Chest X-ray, PA view. Patient: 18 years old, sex M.
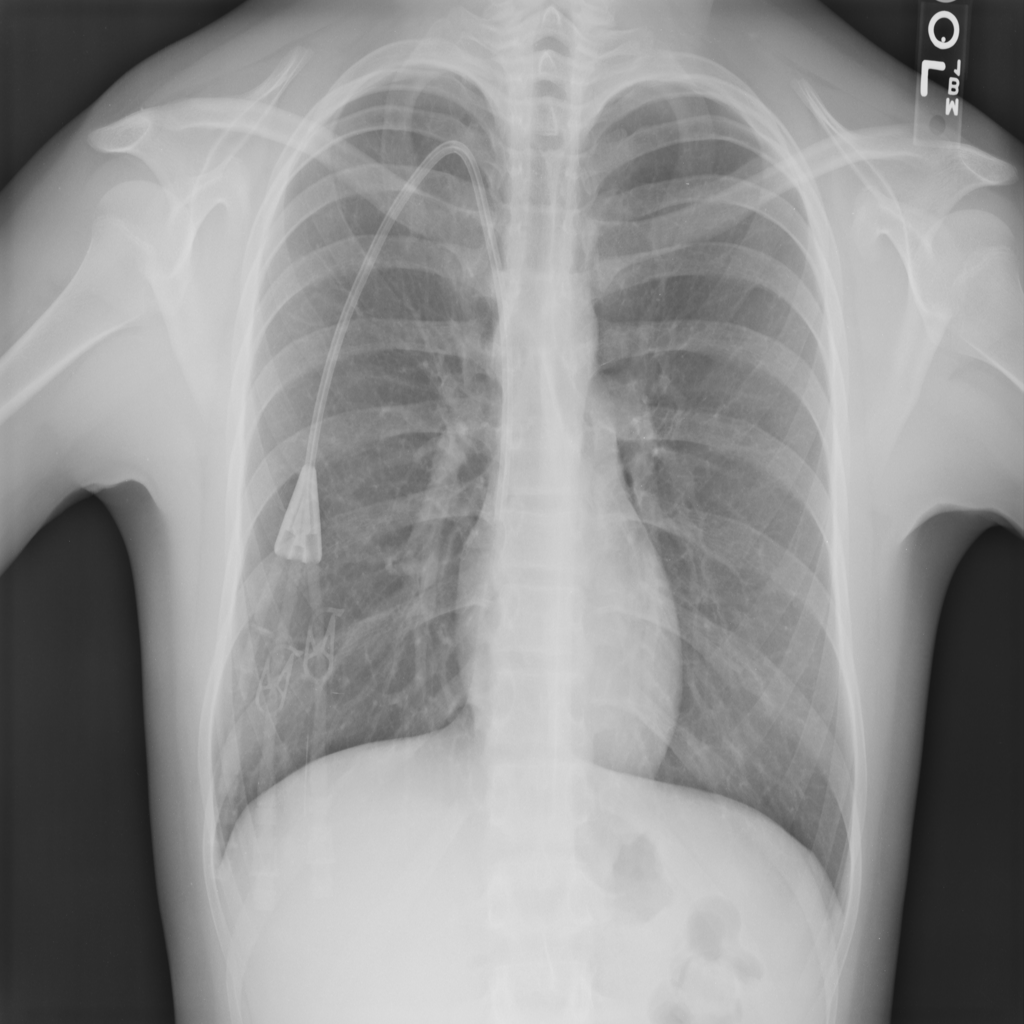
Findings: No Finding